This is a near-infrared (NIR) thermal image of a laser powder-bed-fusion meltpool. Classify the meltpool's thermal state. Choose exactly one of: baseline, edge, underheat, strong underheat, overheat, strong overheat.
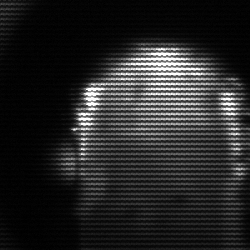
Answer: baseline